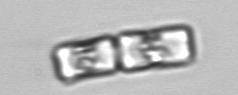
Label: Guinardia_delicatula